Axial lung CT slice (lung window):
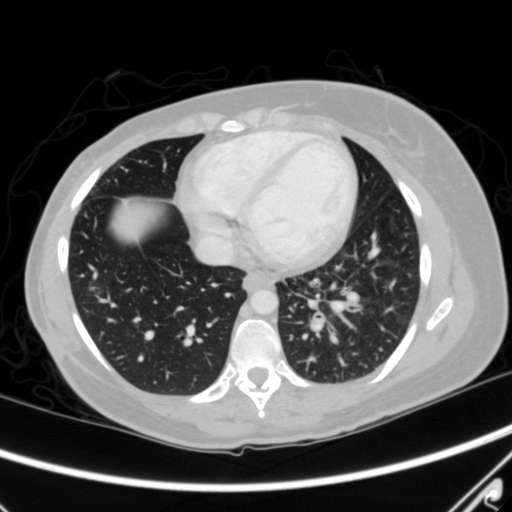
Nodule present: no